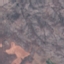
Label: HerbaceousVegetation